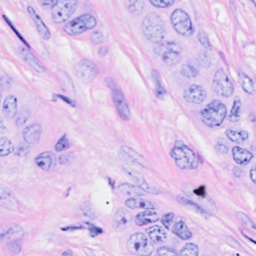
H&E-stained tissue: Breast